Interaction volume radius: 10 \u00c5
Interaction volume height: 15 \u00c5
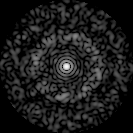
Disorder parameter: 0.8239